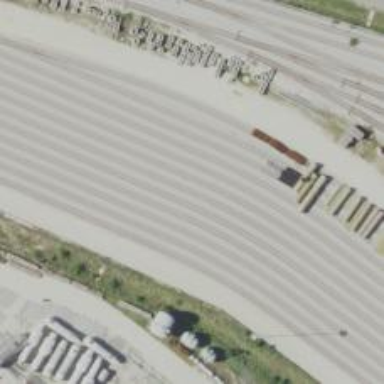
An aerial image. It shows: Rail spur service.